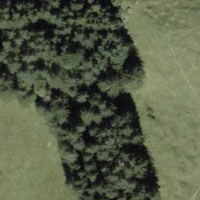
EUNIS habitat code: 43
Species observed at this site:
Succisa pratensis